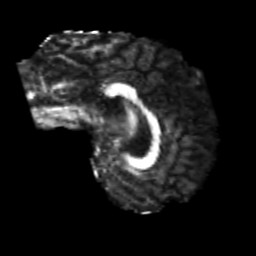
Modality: FA
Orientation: sagittal
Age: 22
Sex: male
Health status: healthy
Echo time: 0.074 s